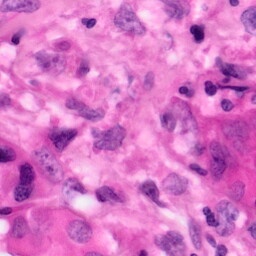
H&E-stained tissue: Pancreatic